Aerial crown-view tile of a tropical tree (Barro Colorado Island, Panama), acquired 20250512:
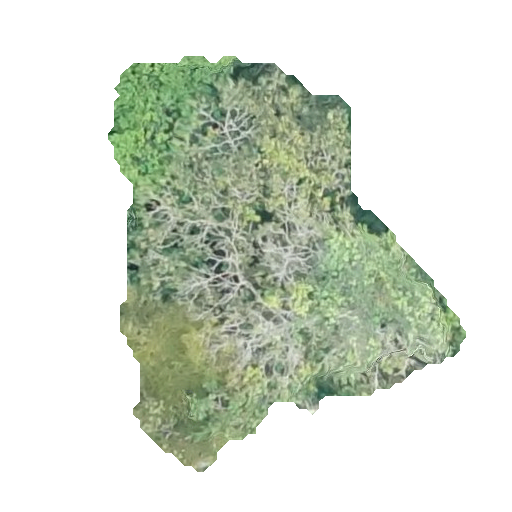
Species: Trattinnickia aspera
GBIF accepted scientific name: Trattinnickia aspera
Crown area: 136.464 m²